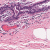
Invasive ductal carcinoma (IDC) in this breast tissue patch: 0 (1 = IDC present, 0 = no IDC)